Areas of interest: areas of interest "Magnificent Flowers Wholesale Base"
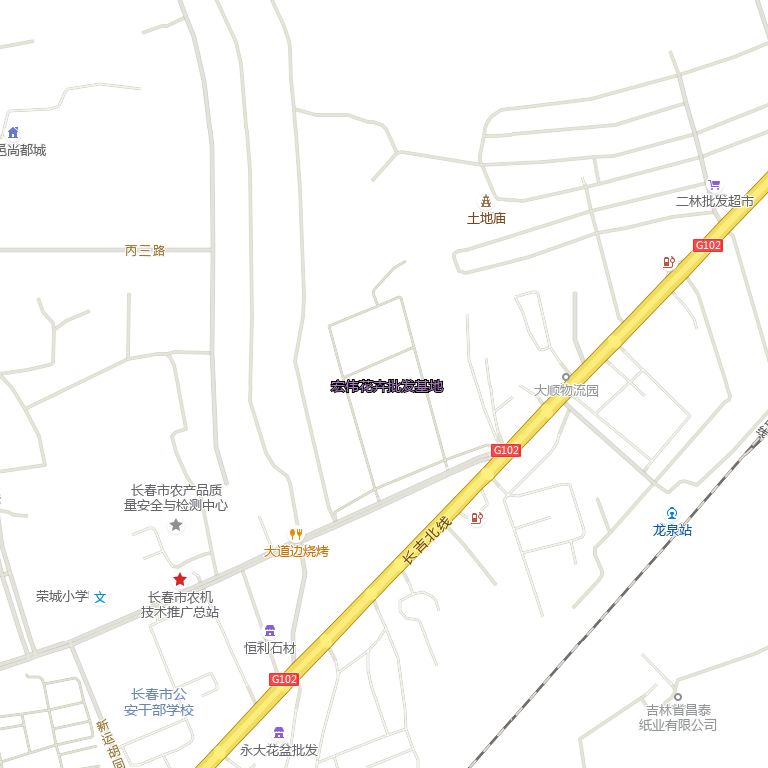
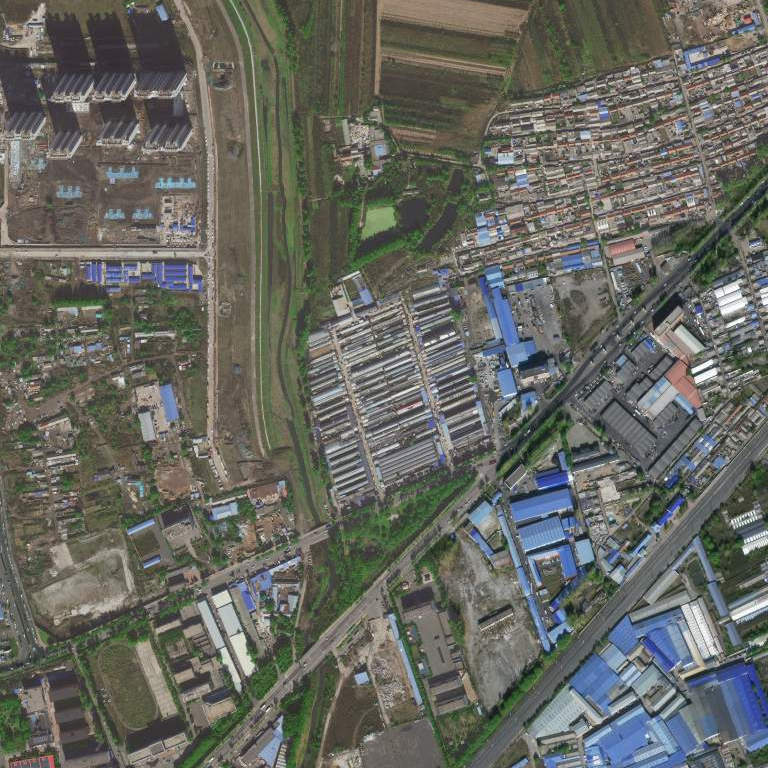